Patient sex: F
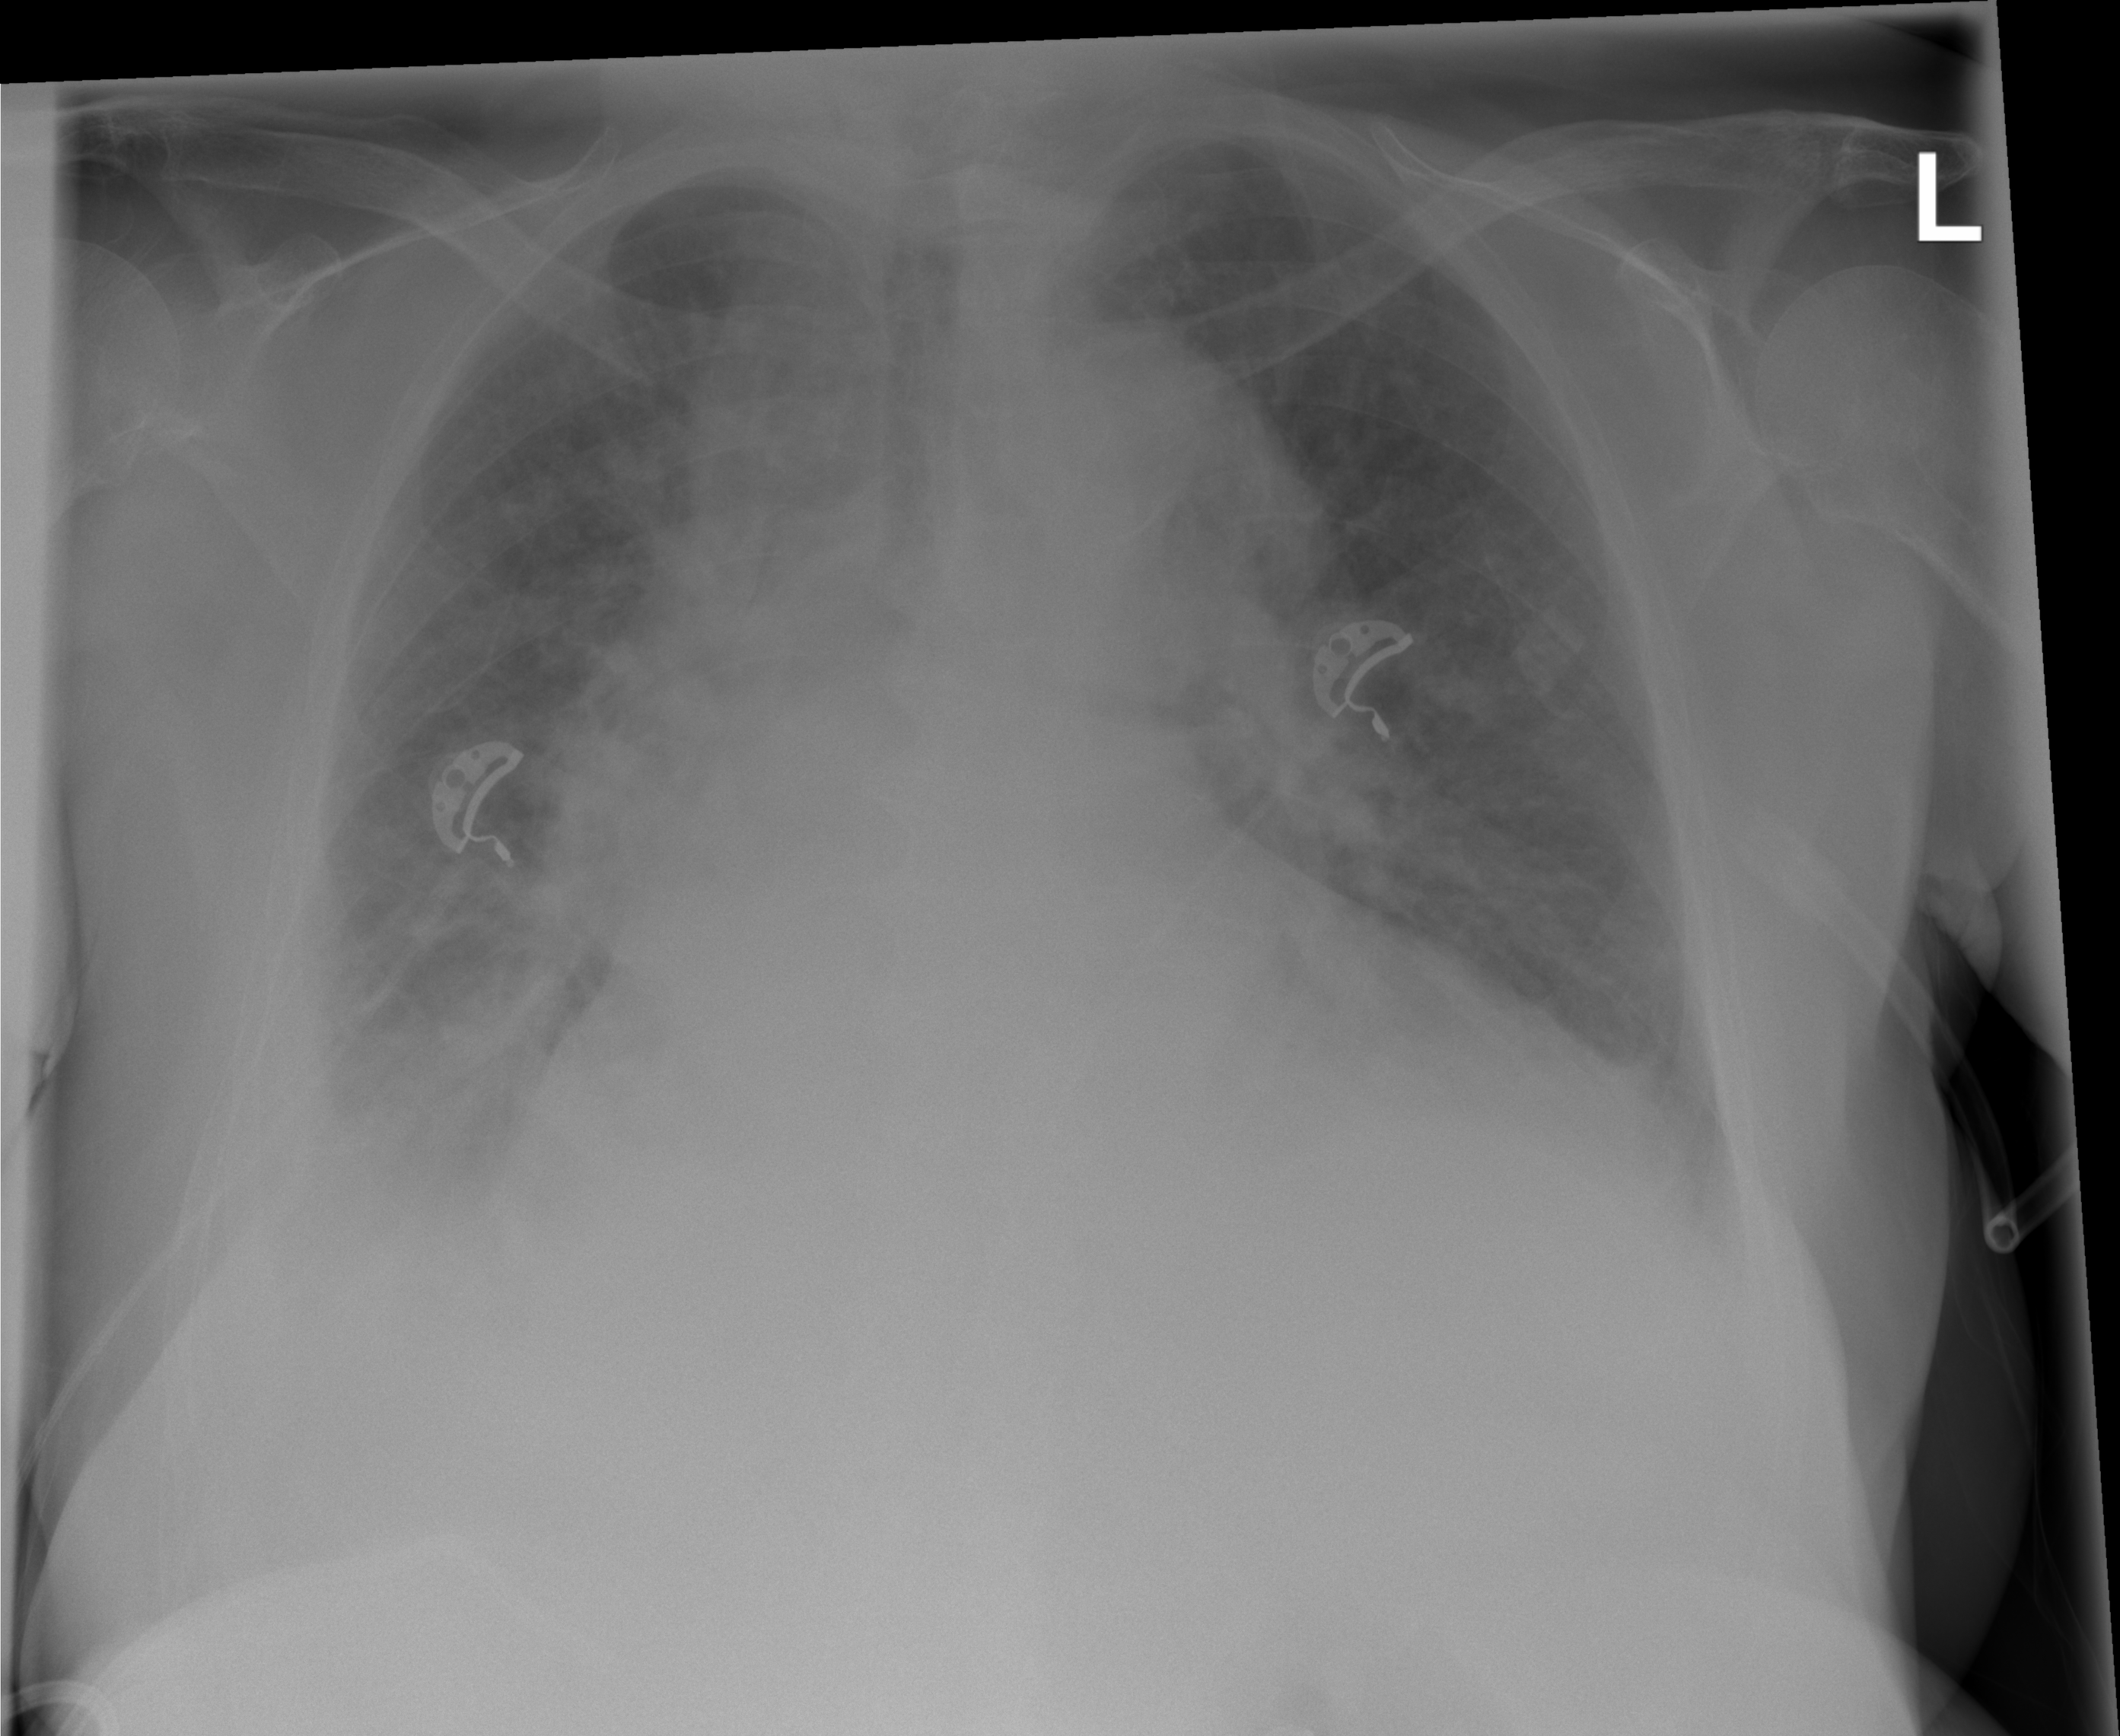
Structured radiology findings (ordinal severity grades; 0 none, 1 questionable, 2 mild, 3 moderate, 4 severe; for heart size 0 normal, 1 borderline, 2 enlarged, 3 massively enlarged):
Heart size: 2
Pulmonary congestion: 3
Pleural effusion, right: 2
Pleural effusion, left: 2
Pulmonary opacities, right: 2
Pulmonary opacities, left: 1
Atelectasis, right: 2
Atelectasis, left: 2